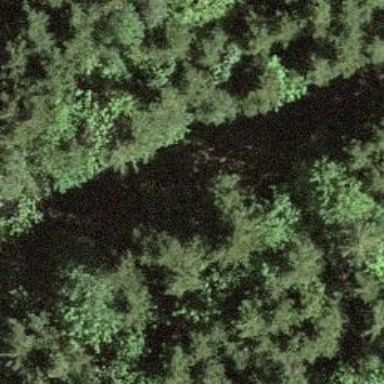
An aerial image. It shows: Path.